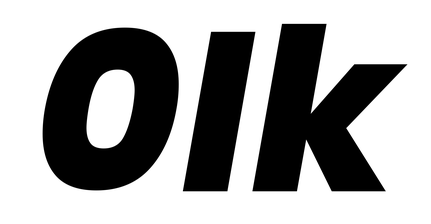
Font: Poppins-ExtraBoldItalic